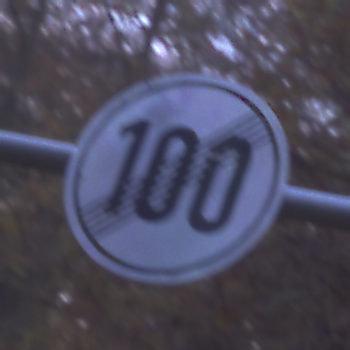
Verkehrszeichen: EndeGeschwindigkeit100
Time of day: Night
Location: Outdoor (Suburban)
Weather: PartlyCloudy
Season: NotSpecified
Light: Artificial